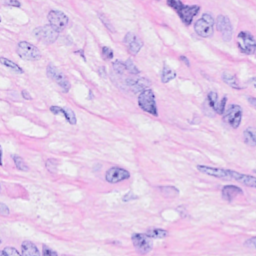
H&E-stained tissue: Breast